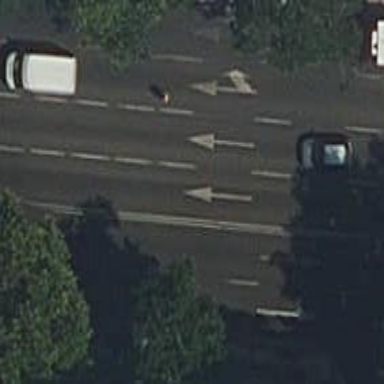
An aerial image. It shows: Asphalted primary highway with shared lane for cyclists.